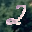
Label: 2